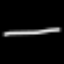
Label: line